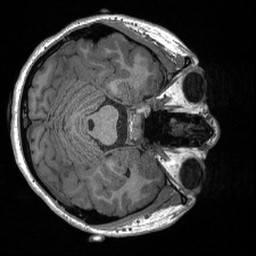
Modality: T1w
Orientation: axial
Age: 22
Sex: female